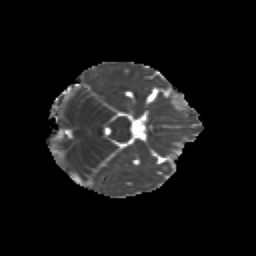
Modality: MD
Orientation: axial
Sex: male
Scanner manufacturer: siemens
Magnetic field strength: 3 T
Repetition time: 5 s
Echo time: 0.071 s